Question: I have question about using Google search.
Can I use a custom google search in my native iOS app instead of using their api tools, is this a problem for google?
I write html page ( <URL>:
'''
<!DOCTYPE html>
<html>
<head>
<title>Element V2: Results Only Layout Demo</title>
<!-- Put the following javascript before the closing </head> tag. -->
<script>
(function() {
var cx = 'xyz';
var gcse = document.createElement('script'); gcse.type = 'text/javascript'; gcse.async = true;
gcse.src = (document.location.protocol == 'https:' ? 'https:' : 'http:') +
'//www.google.com/cse/cse.js?cx=' + cx;
var s = document.getElementsByTagName('script')[0]; s.parentNode.insertBefore(gcse, s);
})();
</script>
</head>
<body>
<!-- Place this tag where you want the search results to render -->
<gcse:searchresults-only enableOrderBy="false"></gcse:searchresults-only>
</body>
'''
I do request to site with above content in my iOS app and receives the results. I show this results in UIWebView:

So Can I use
'''
- (BOOL)webView:(UIWebView*)webView shouldStartLoadWithRequest:(NSURLRequest*)request navigationType:(UIWebViewNavigationType)navigationTyp
'''
and redirect user to my UIViewController? Is this ok for Google policy?
Can I intercept/catch user's click on the link and open native application view instead of webview or should I open desired page in webview, and then redirect (with 301 code) with iOS schema URL, which open native app view (so really simulate click in google)?
Ps.
I know about Google API, but this is not ok for me.
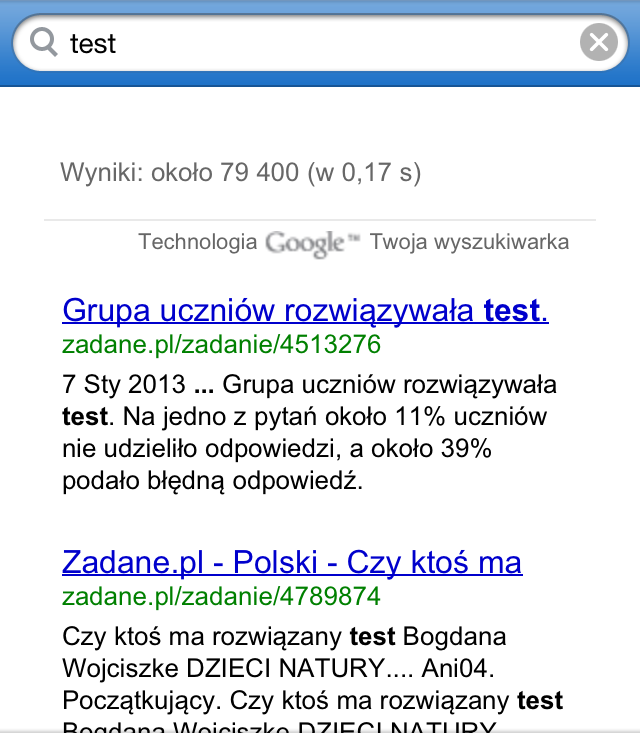
Answer: Google's Custom Search Terms of Service (TOS) can be found at <URL>:
> You shall receive a Query from the End User and shall forward that Query to Google. You may not in any way frame,
cache or modify the Results produced by Google, except as otherwise
agreed to between You and Google. Google will not be responsible for
receiving Queries from End Users or for transmission of data between
You and Google's network interface. You shall be responsible for
providing all hardware and software required to perform Your
obligations under the Terms of Use, including but not limited to the
following: (a) implementing and maintaining the Site, (b) implementing
and maintaining the interface between the Site and the Service, and
(c) receiving a Query from an End User and transmitting the Query to
Google.
I am not a lawyer, but "You may not in any way frame, cache or modify the Results produced by Google, except as otherwise agreed to between You and Google." would seem important in your situation.
Unless you are paying for <URL>, you cannot display the results without displaying the ads.